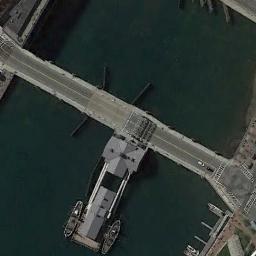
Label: bridge